Interaction volume radius: 10 \u00c5
Interaction volume height: 20 \u00c5
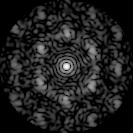
Disorder parameter: 0.6782